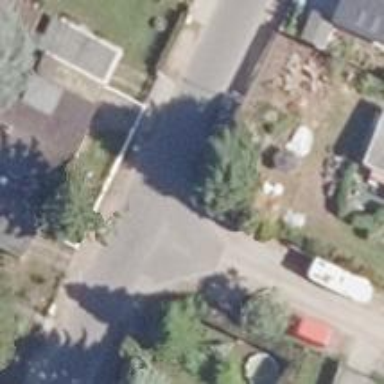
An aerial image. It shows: Residential road.